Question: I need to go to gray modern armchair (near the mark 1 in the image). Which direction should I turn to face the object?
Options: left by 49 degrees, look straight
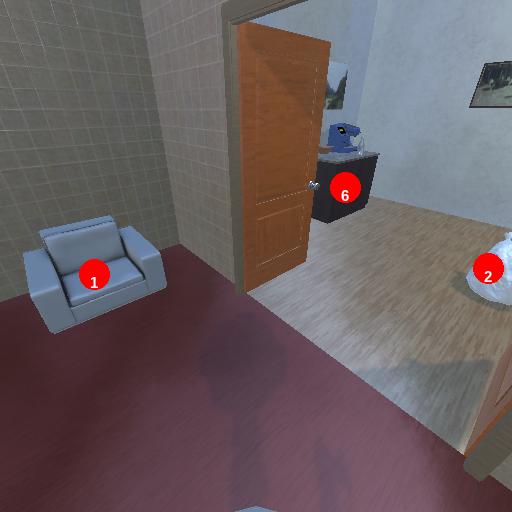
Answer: left by 49 degrees